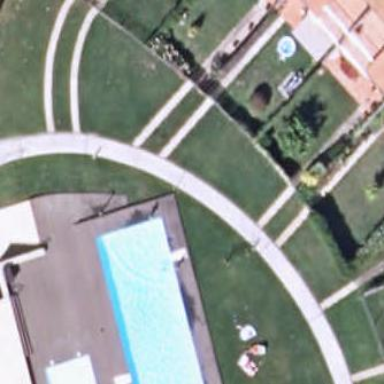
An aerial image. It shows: Swimming pool located in leisure land.